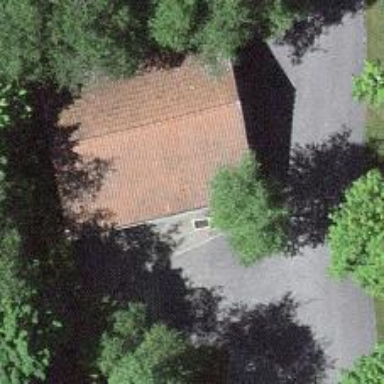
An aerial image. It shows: Garage building.